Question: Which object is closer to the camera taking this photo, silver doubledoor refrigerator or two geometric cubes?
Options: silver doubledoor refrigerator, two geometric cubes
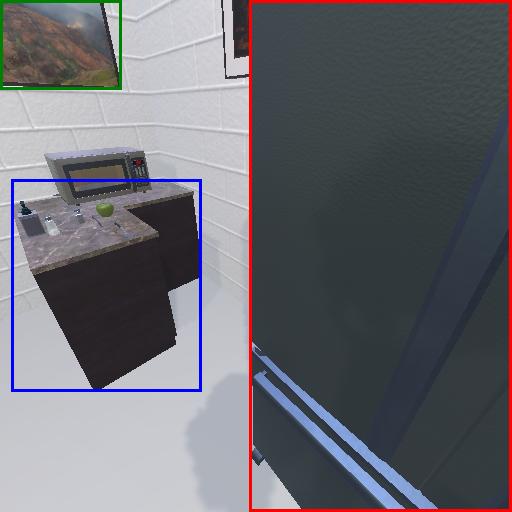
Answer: silver doubledoor refrigerator